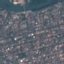
Label: Residential